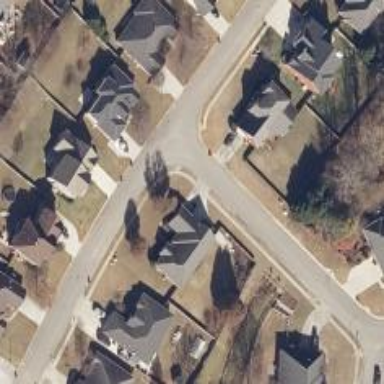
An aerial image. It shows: Residential road with sidewalk on the left side.